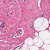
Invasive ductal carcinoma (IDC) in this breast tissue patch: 0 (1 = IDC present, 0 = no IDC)